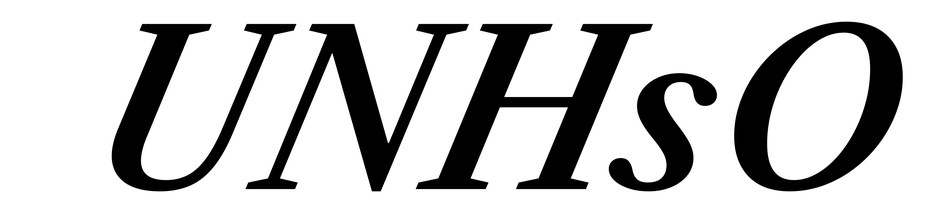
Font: LibreCaslonText-Italic_SemiBold_Italic